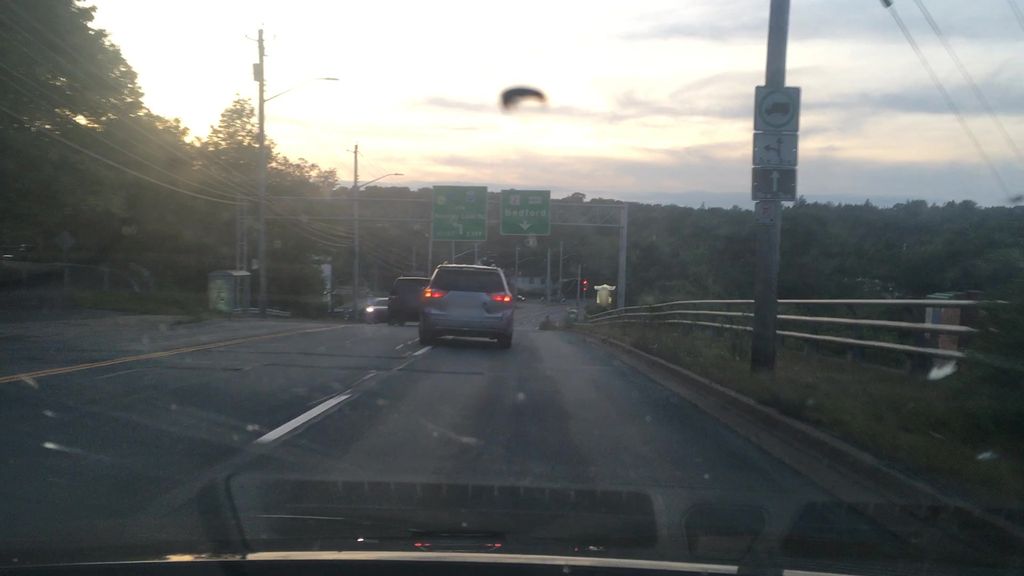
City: halifax